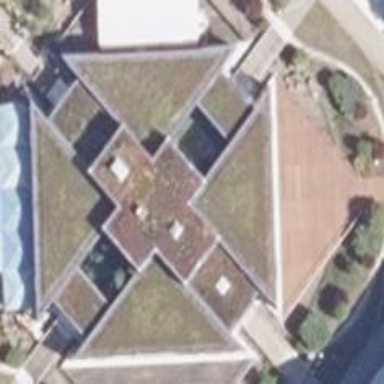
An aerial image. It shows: Restaurant with flat grass roof.